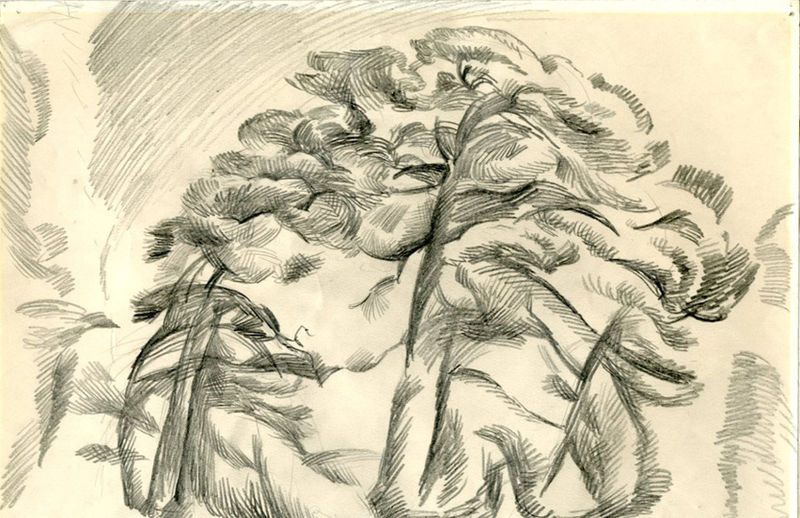
Titel: Untitled, Untitled
Künstler: Erik Bulatov
Standort: Amherst (Massachusetts, USA)
Institution: Mead Art Museum, Amherst College
Schlagwörter: white, black, face, grey, print, feather, wood, flower, clouds, man, sky, tree, trees, forest, drawing, paper, shadow, line, sketch, movement, swirl, storm, wind, abstract, leaves, ink, pencil, lines, stroke, bush, branches, forrest, shading, hatching, tall, air, foreshortening